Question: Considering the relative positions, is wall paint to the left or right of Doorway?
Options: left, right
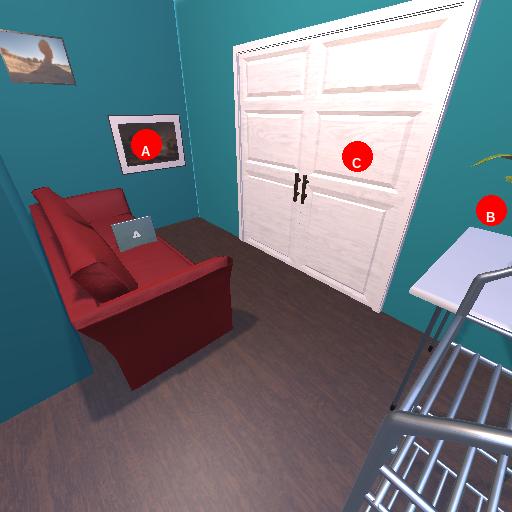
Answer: left